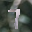
Label: 7